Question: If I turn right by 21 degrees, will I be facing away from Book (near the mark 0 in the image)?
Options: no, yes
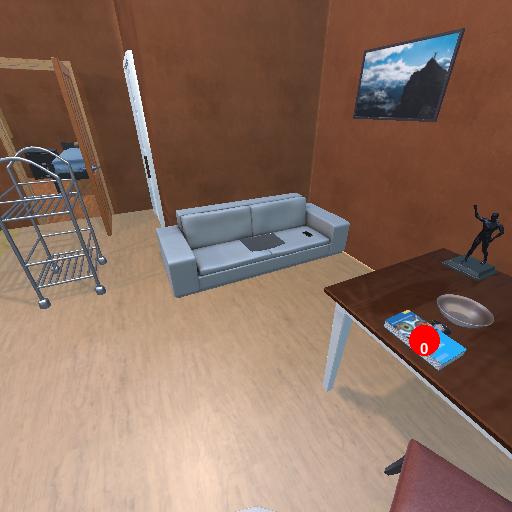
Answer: no